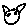
Label: cat